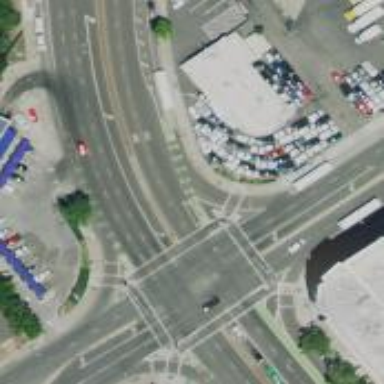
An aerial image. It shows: Solid stop line on the road marking.